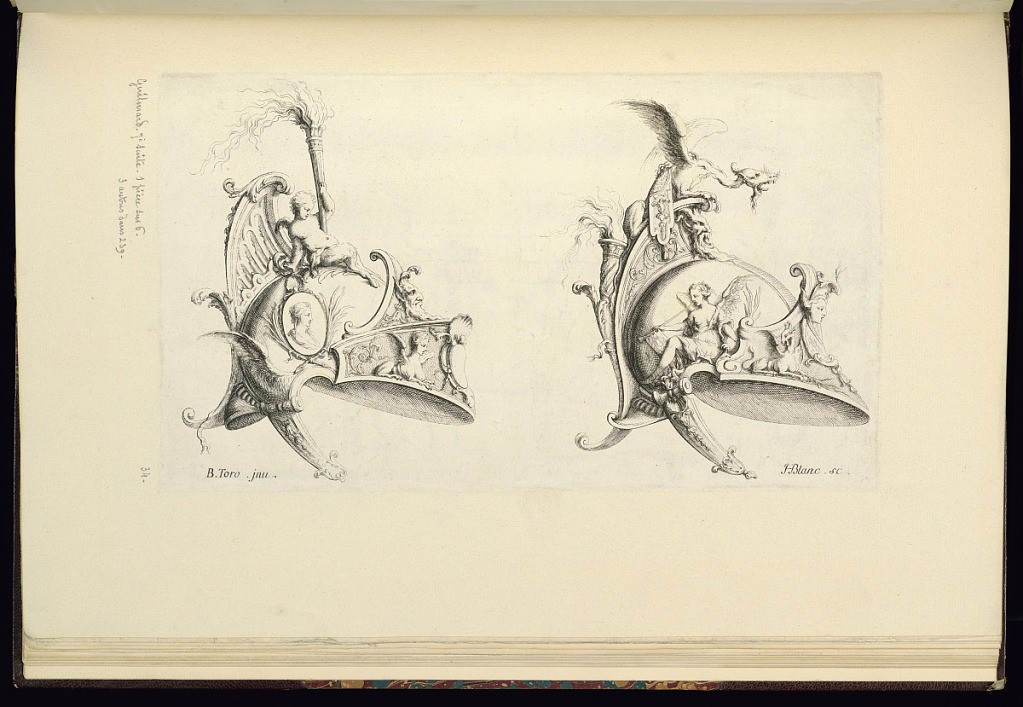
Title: Design for Two Ornamental Helmets
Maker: Jean-Bernard Turreau, French, 1672 - 1731
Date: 1716-19
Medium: Etching on laid paper
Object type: Print
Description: Two designs for fantastical helmets featuring grotesque ornament including sphynx, putti, dragon, winged female figure, flaming torches, cartouches, profile oval portrait, mascarons (masks), fleurons, scrolling leaves (rinceaux), fluting, and foliate scrolls. The plate is signed.